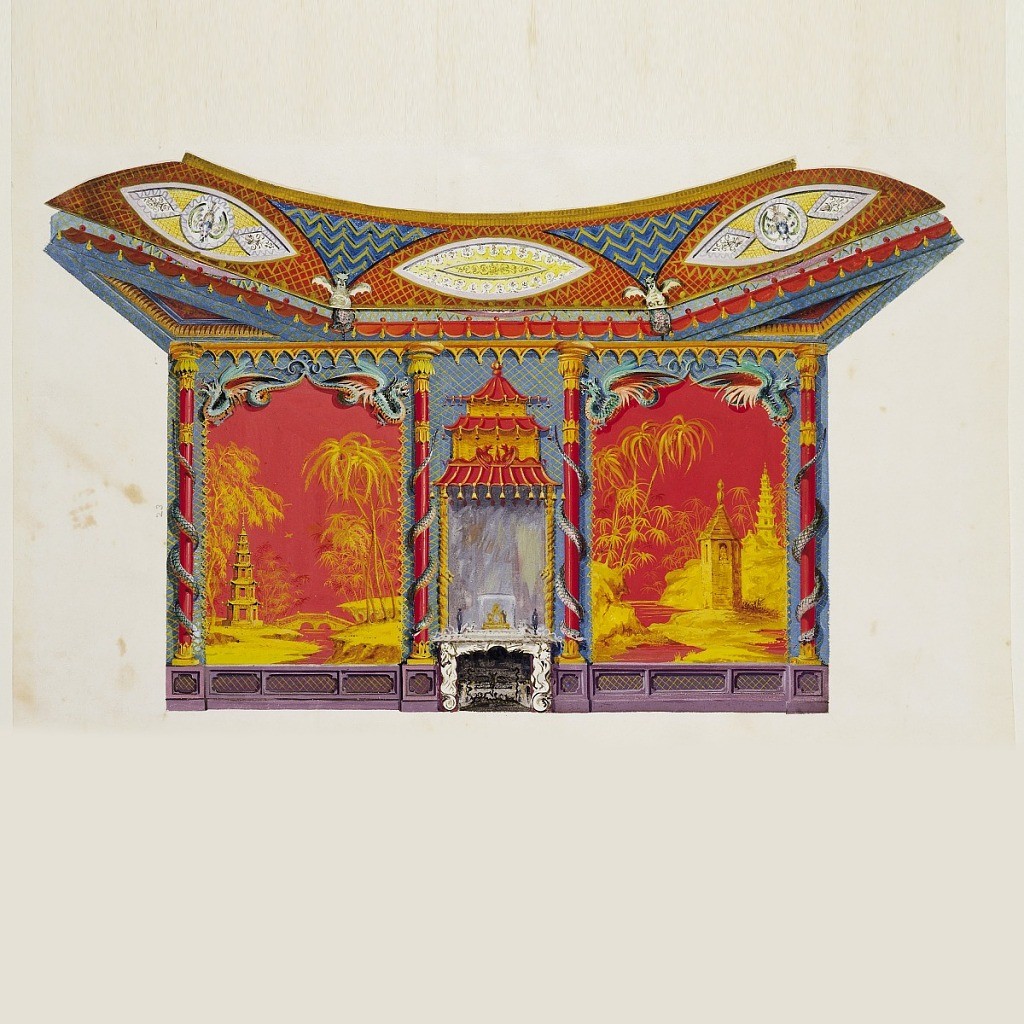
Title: Design for the West Wall of the Music Room, for Brighton Pavilion, Brighton, England
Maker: Frederick Crace, English, 1779–1859
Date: ca. 1817
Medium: Brush and watercolor, gouache over traces of graphite on white wove paper
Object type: Drawing
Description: Elevation of west wall, with the two large wall paintings of bamboo trees and pagodas flanking the fireplace. The wall panels are flanked by paintings of Chinese columns entwined by serpents. The coved section is shown above on separate piece of paper, with three lozenge-shaped painted glass panels. Alternative design painted underneath.